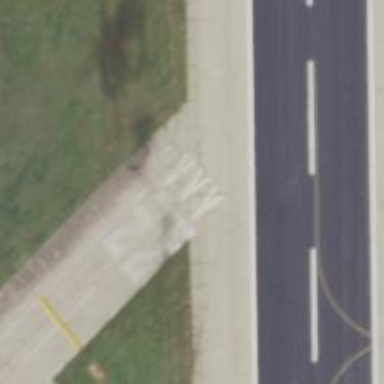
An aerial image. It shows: Runway with displaced threshold at the airport.